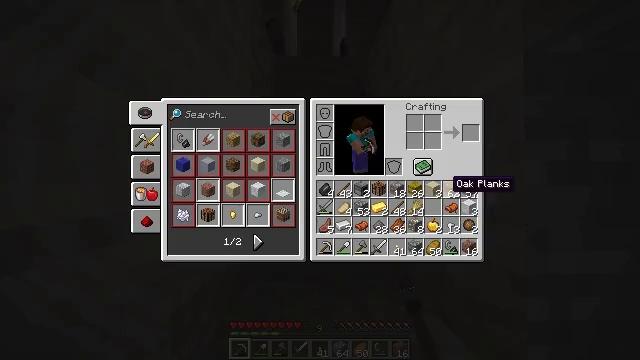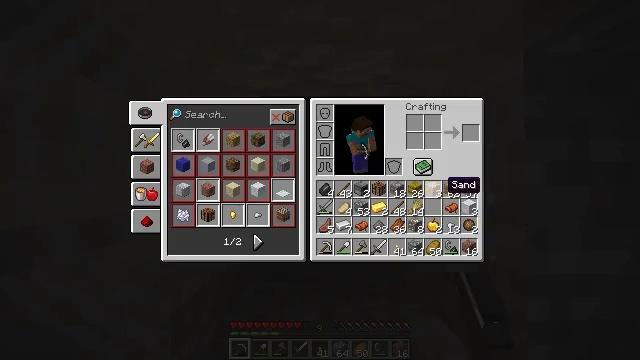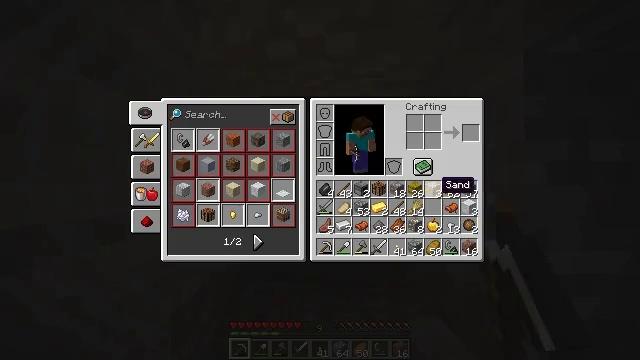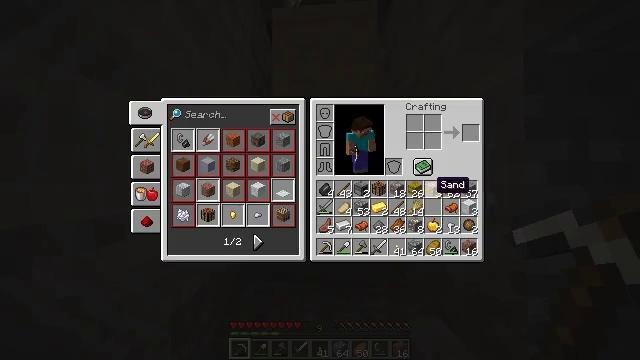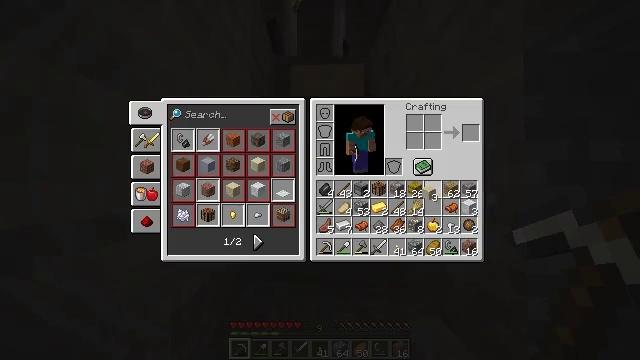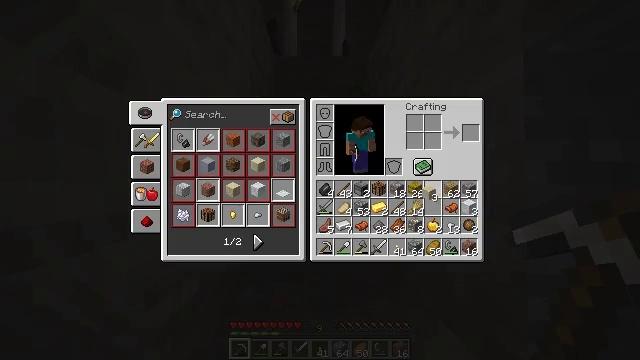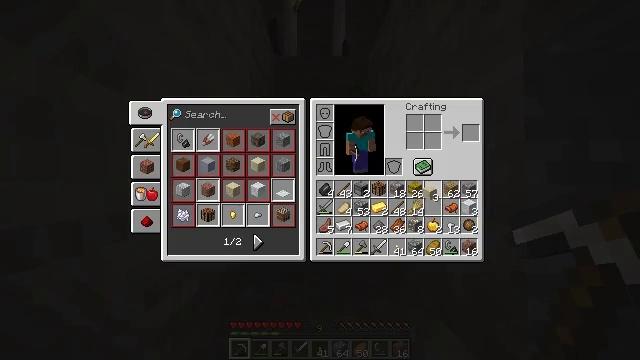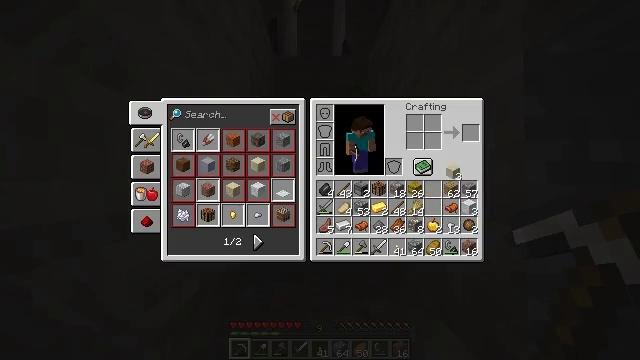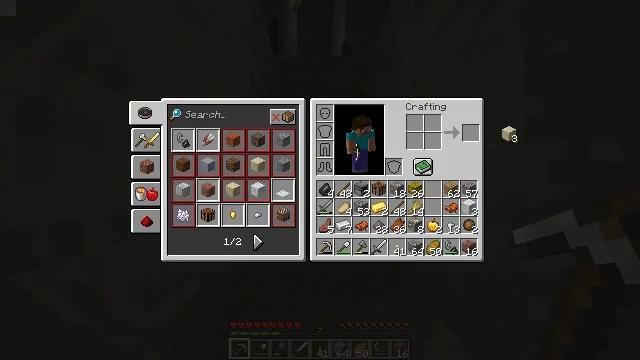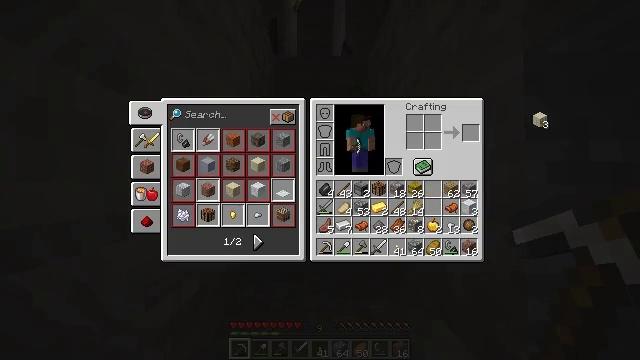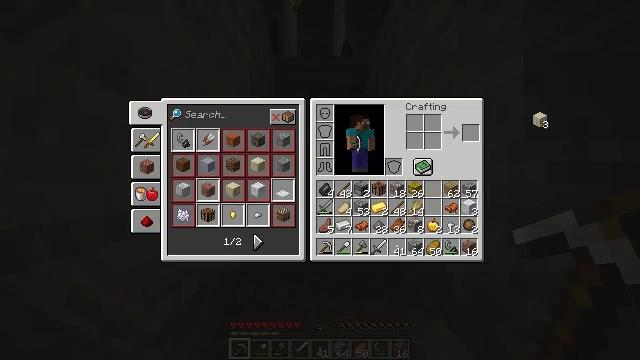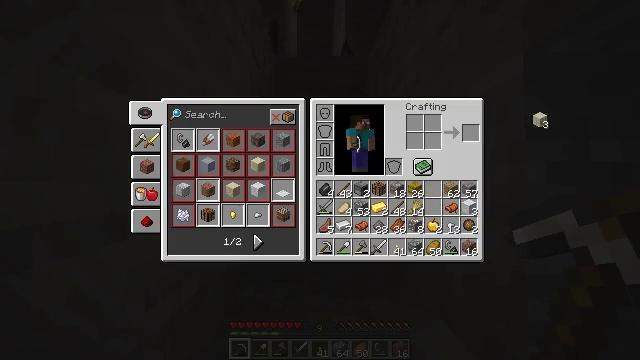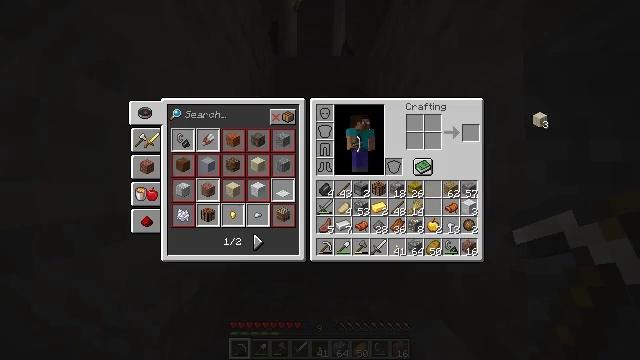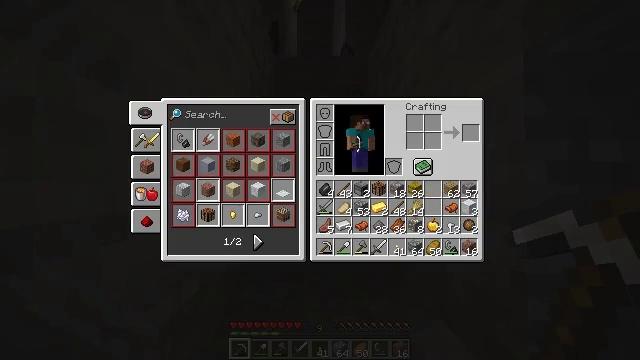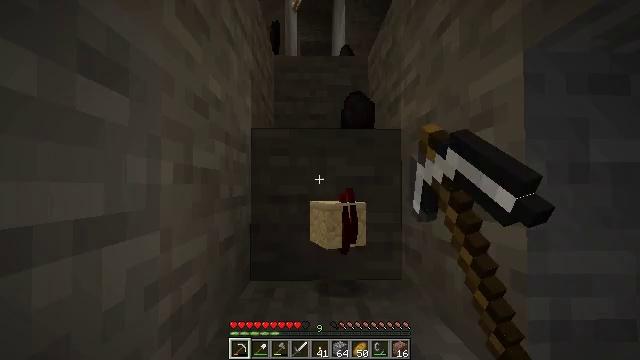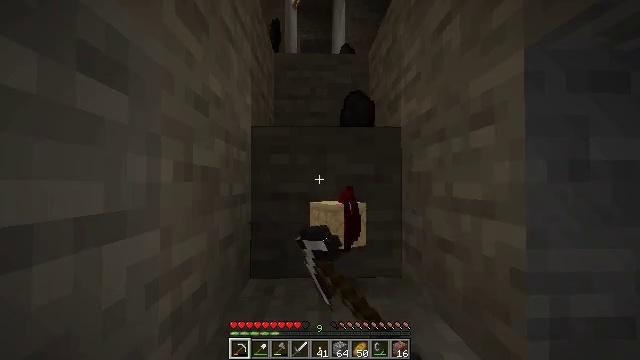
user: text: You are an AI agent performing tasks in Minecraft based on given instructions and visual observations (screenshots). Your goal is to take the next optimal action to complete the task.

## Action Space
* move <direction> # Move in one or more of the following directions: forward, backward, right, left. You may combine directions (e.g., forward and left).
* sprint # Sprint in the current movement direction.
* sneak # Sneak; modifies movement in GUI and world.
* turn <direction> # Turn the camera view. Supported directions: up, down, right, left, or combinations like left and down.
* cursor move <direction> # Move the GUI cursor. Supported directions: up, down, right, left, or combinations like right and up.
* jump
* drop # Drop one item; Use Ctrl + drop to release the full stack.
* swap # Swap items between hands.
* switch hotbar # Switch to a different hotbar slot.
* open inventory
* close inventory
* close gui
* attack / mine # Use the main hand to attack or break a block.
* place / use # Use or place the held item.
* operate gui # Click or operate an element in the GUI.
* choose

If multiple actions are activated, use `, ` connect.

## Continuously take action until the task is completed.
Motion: motion action
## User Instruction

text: Remove a block of sand from the inventory.
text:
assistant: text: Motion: open gui
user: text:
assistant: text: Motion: no_op
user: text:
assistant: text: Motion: no_op
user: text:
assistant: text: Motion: operate gui
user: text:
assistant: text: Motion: operate gui
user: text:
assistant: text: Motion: operate gui
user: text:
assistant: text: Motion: cursor move right and up
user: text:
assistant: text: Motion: cursor move right and up
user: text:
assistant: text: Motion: cursor move right and up
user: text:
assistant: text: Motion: operate gui
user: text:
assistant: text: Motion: operate gui
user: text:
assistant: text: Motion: operate gui
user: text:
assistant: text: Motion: no_op
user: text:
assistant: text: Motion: no_op
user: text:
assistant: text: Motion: close gui
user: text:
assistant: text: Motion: turn down
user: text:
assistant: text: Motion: turn right and down
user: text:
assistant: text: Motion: no_op